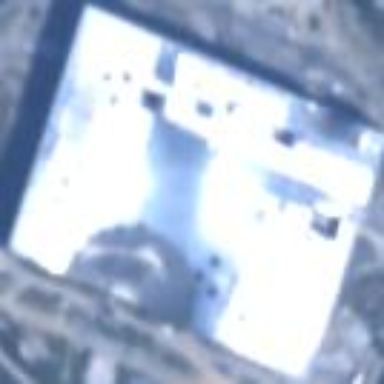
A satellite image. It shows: Public building that serves as theatre.